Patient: sex F, age 65
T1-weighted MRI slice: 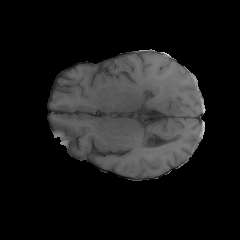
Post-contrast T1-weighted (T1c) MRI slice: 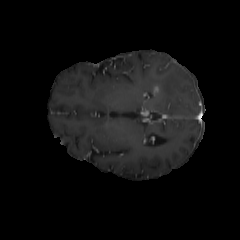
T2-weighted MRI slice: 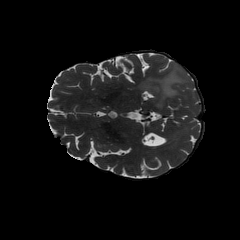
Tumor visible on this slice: yes
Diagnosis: Glioblastoma, IDH-wildtype
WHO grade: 4